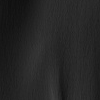
Atmospheric dust classification: not_dusty